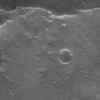
Label: not_dusty